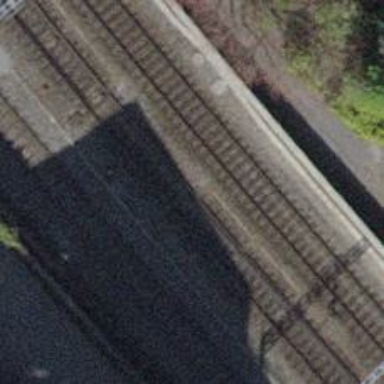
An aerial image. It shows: Single railway track with electrification through contact line.